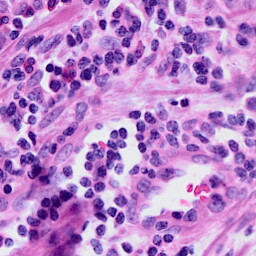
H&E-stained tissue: Cervix